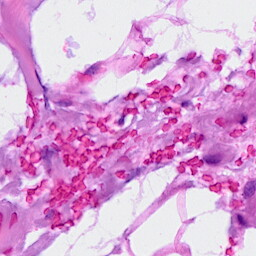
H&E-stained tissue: Breast